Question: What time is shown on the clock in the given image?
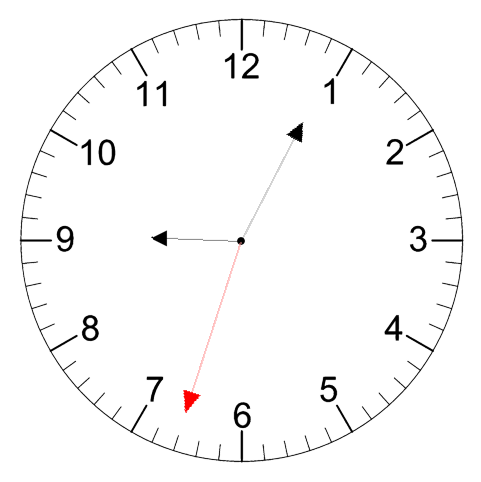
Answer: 09:04:33